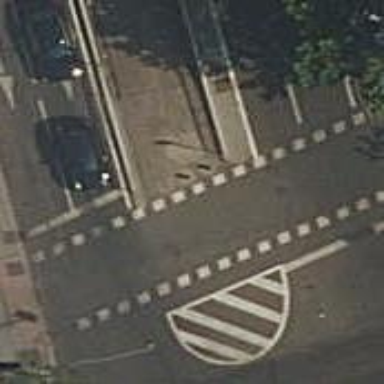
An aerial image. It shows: Rising bollard.